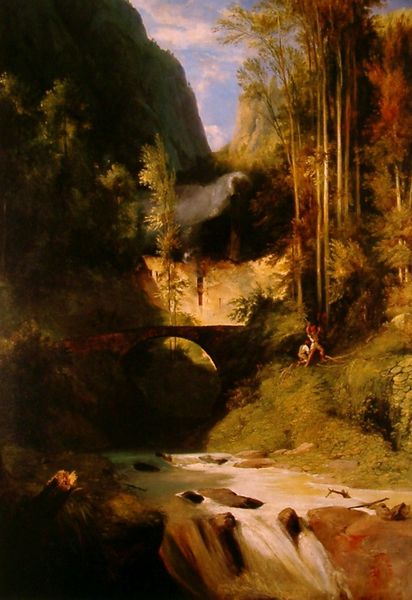
Titel: Schlucht bei Amalfi
Künstler: Karl Blechen
Standort: Berlin
Institution: Alte Nationalgalerie
Schlagwörter: baum, berg, blau, felsen, gemälde, himmel, mann, schatten, wasser, weiß, wolken, baden, bäume, fluss, grün, landschaft, menschen, see, ufer, braun, frau, grau, hintergrund, holz, licht, männer, szene, rot, wiese, leute, mensch, stein, steine, öl, bach, einsamkeit, natur, stamm, brücke, büsche, einsam, rauch, sonne, kind, pflanzen, höhle, wald, wasserfall, bauern, kinder, gischt, sommer, liebe, ruhe, bogen, jungen, berge, fels, gebirge, nebel, schlucht, herbst, idylle, arbeiter, böschung, reißend, romantik, stromschnelle, stämme, treibholz, spielen, junge, alpen, jungs, lichtung, sex, jäger, holzfäller, gebirgsbach, himel, arkadien, stumpf, gebierge, baumstumpf, wildbach, waldarbeiter, fahn, waldlichtung, baumfäller, fluslauf, bac, so wolllen wir leben, buddha wäre hier zufrieden, gute brauntöne, leider unmöglich